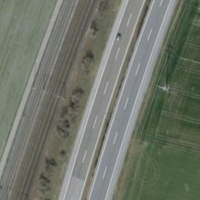
EUNIS habitat code: 57
Species observed at this site:
Pica pica
Corvus corone
Columba livia
Passer domesticus
Buteo buteo